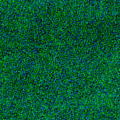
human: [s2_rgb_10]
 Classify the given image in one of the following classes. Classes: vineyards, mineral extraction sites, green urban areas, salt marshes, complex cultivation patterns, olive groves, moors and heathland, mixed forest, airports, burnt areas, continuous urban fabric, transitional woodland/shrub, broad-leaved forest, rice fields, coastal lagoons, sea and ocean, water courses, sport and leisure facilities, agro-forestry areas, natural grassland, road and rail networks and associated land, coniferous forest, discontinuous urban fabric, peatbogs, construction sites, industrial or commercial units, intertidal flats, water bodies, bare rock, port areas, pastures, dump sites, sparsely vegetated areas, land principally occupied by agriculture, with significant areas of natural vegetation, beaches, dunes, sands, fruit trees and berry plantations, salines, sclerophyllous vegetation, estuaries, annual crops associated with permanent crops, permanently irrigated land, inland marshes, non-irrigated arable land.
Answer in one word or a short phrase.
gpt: sea and ocean